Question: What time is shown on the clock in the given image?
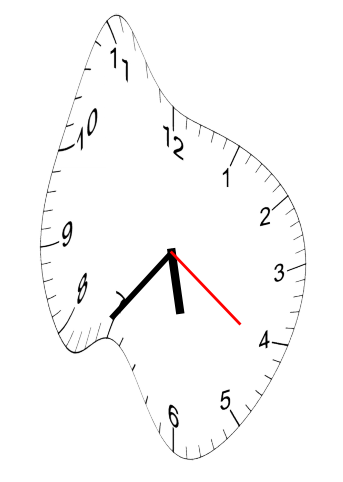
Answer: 05:36:21